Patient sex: M
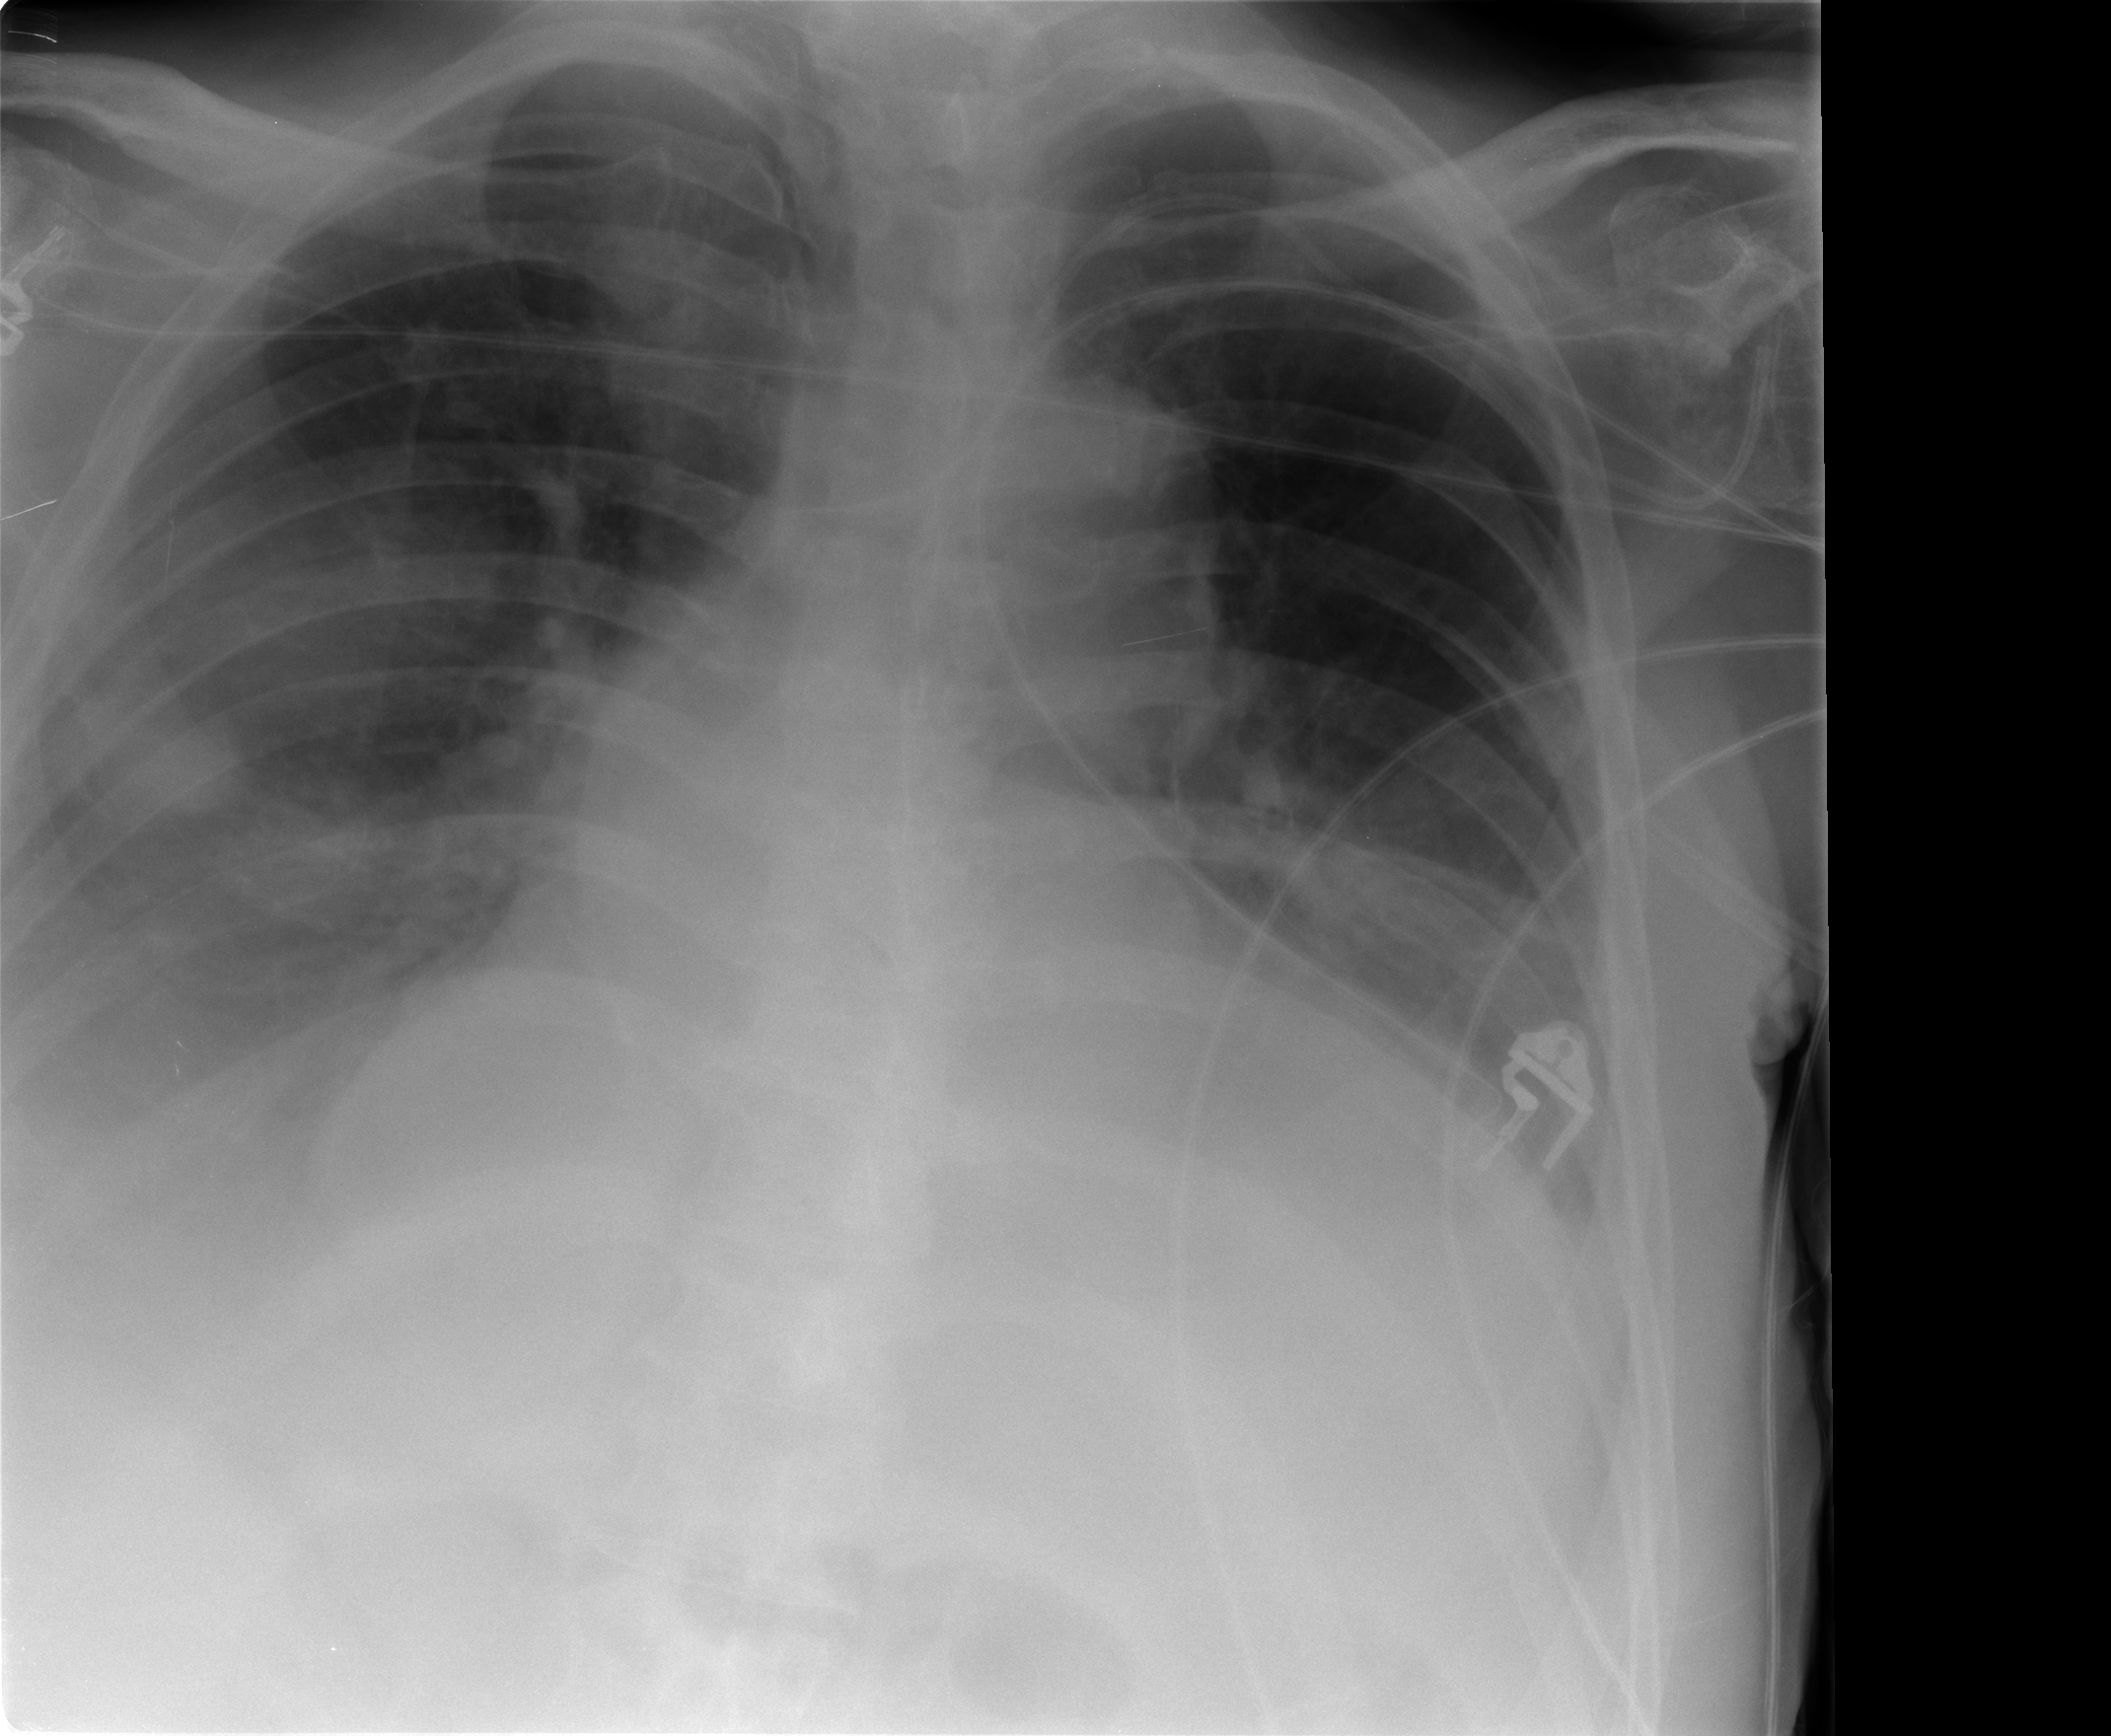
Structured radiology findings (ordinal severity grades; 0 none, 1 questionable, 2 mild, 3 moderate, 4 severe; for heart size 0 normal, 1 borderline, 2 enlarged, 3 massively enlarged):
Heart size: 3
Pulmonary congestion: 2
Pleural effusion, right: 3
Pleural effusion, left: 2
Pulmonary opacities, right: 2
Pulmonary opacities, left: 0
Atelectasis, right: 2
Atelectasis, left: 2